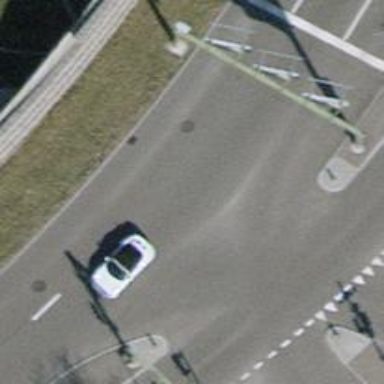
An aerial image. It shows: Road with traffic signals.